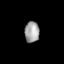
Tissue: lung
Cell type: Others
Senescence score: 0.2298
Nuclear area (px): 297
Mean DAPI intensity: 162.912